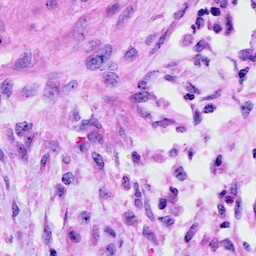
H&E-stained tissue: Cervix